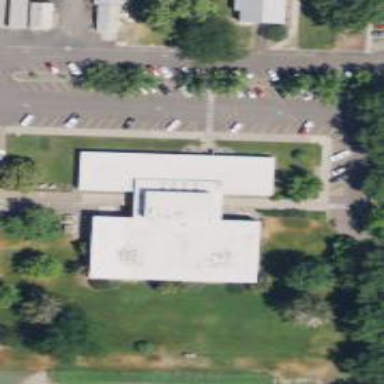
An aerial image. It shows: University building.